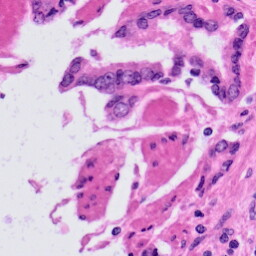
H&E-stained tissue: Prostate